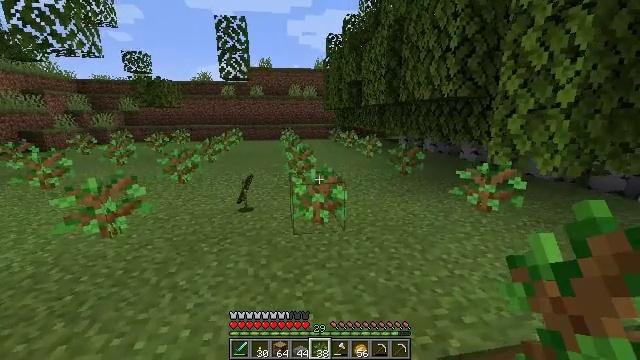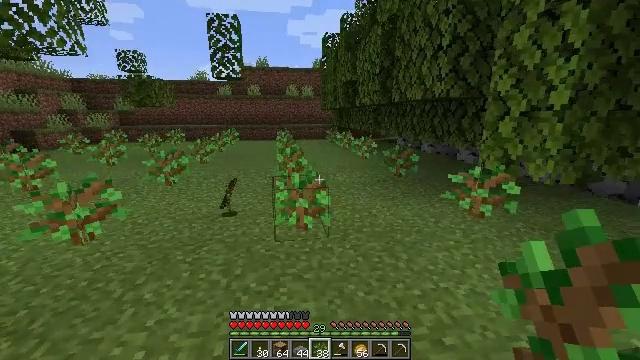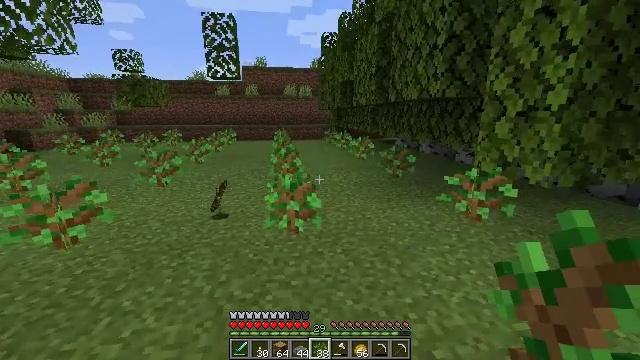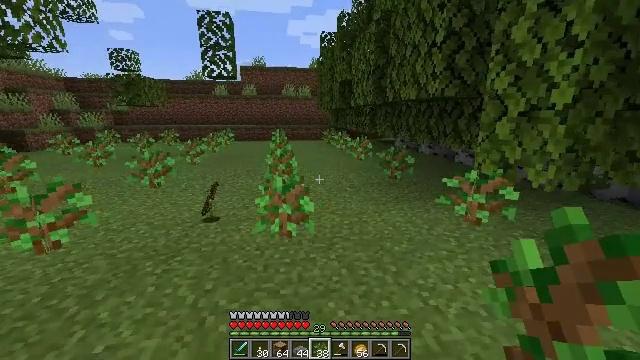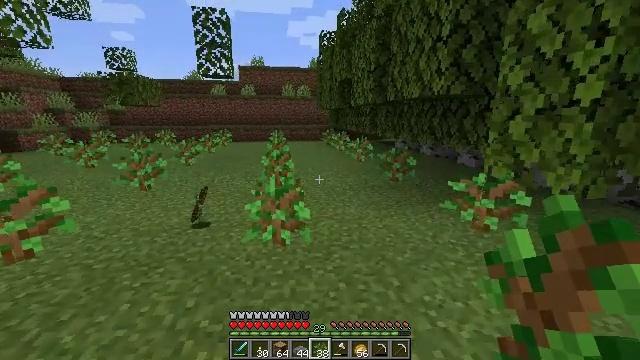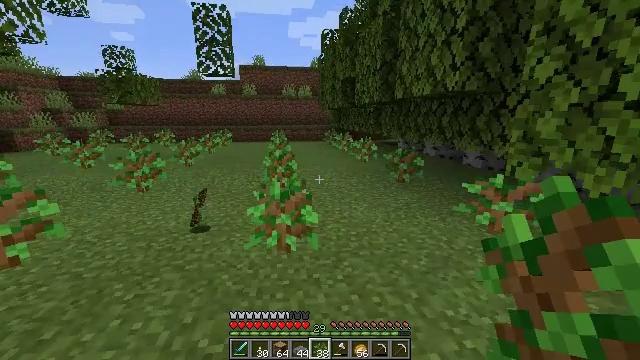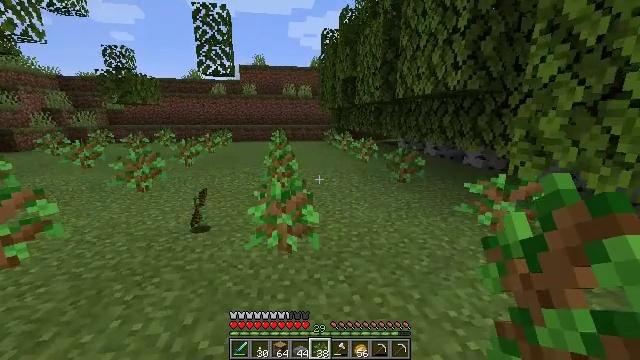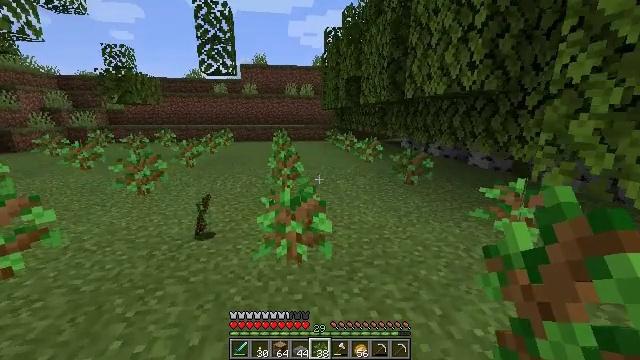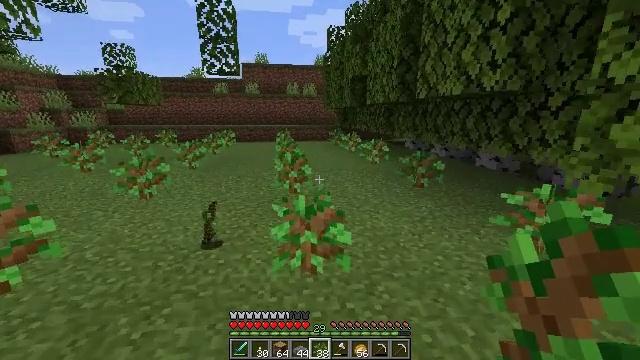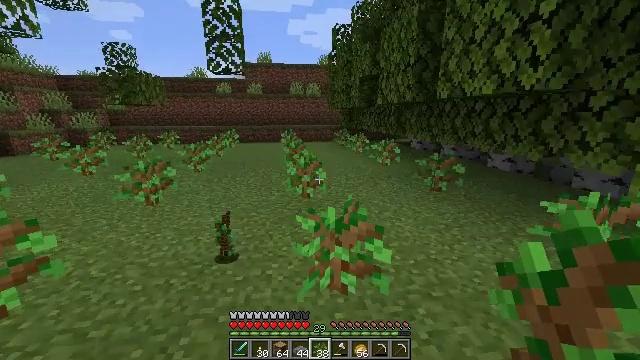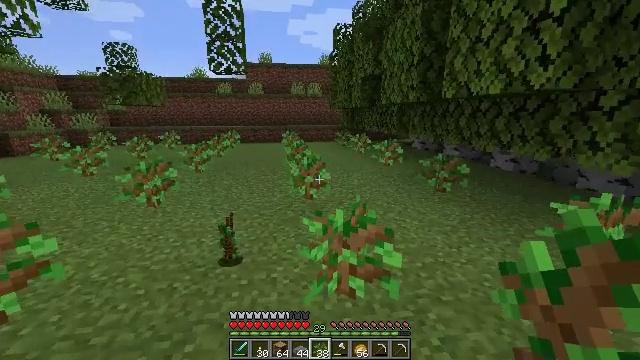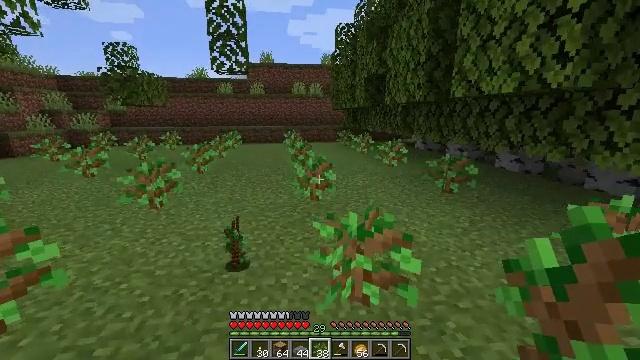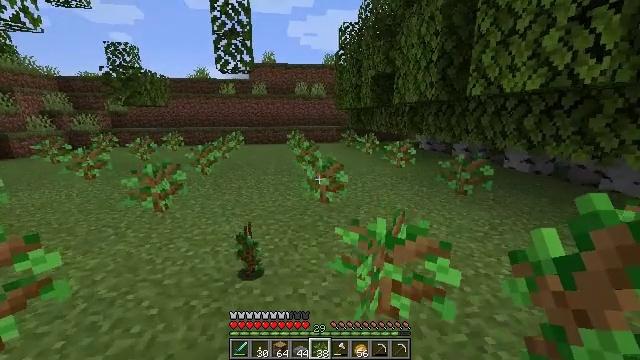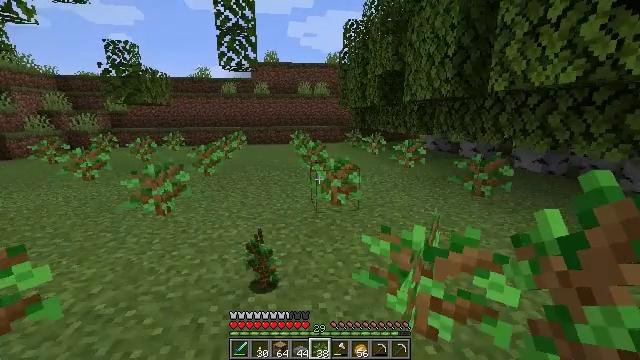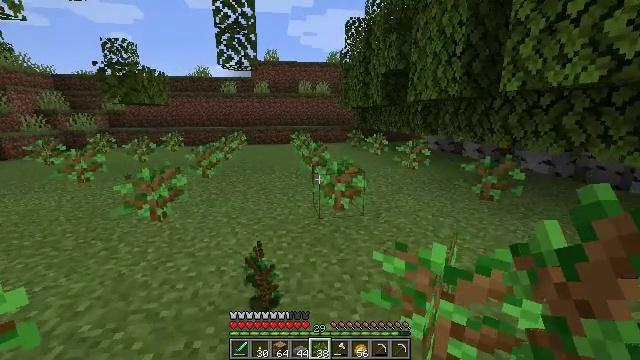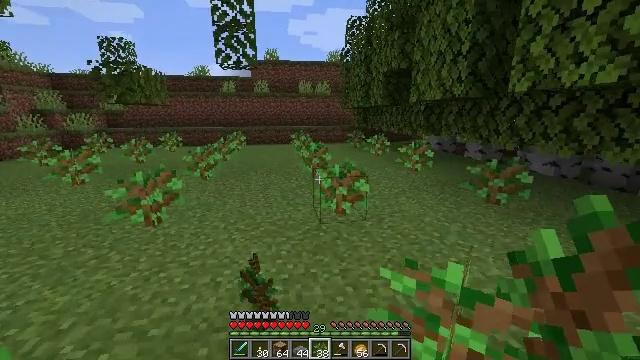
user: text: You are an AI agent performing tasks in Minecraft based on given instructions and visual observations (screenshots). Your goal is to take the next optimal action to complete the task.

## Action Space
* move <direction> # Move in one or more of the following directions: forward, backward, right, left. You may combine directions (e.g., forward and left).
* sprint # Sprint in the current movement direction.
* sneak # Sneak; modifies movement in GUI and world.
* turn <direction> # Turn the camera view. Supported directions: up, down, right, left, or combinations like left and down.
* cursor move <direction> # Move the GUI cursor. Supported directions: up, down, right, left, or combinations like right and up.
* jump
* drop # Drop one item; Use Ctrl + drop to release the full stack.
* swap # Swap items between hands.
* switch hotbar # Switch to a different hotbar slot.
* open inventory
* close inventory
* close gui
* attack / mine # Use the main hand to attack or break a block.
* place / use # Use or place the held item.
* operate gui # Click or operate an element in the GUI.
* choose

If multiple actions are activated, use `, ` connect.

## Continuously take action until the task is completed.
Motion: motion action
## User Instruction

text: Harvest birch logs from birch trees.
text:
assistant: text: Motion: move forward and move right
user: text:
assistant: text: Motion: move forward
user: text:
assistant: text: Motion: move forward
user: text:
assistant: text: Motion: move forward and move left
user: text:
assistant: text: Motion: move forward and move left
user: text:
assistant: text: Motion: move forward and move left
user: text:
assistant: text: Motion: move forward and move left
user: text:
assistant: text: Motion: move forward and move left
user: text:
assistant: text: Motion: move forward and move left
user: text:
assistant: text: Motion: move forward and move left
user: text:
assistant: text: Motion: move forward and move left
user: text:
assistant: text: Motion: move forward and move left
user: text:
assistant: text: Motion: move forward
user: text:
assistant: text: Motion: move forward
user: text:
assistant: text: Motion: move forward
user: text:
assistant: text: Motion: move forward
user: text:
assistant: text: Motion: move forward
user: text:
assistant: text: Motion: move forward
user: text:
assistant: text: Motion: move forward, turn left
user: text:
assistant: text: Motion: turn left and up
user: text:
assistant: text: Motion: move right, turn left and up
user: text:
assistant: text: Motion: move right, turn left and up
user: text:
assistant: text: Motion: move right, turn left
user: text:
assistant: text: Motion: turn left
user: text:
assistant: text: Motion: no_op
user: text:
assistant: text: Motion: no_op
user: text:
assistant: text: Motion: turn left
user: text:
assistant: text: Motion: turn left
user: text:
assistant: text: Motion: move forward, turn left and down
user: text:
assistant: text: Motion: move forward, turn left and down